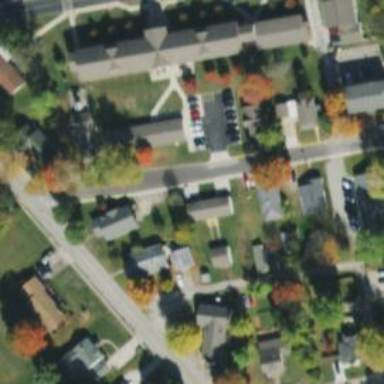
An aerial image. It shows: Residential road with sidewalk on the left side.